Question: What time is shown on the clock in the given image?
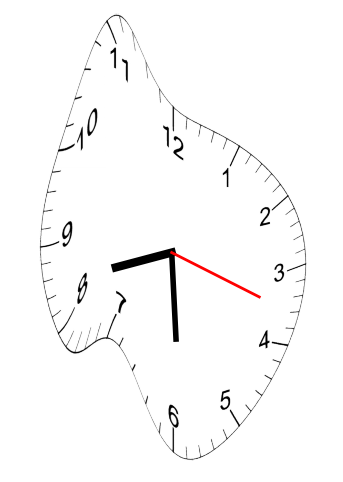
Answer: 08:29:18